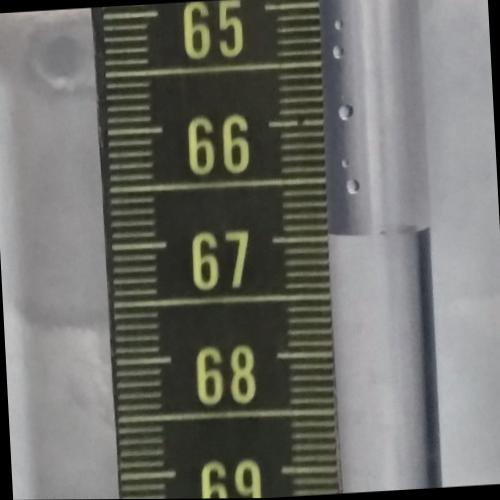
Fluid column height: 67.0 cm